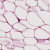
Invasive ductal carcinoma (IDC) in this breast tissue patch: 0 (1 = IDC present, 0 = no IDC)